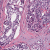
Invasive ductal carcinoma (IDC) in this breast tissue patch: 1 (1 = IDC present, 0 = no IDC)